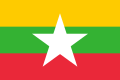
Flag of Myanmar